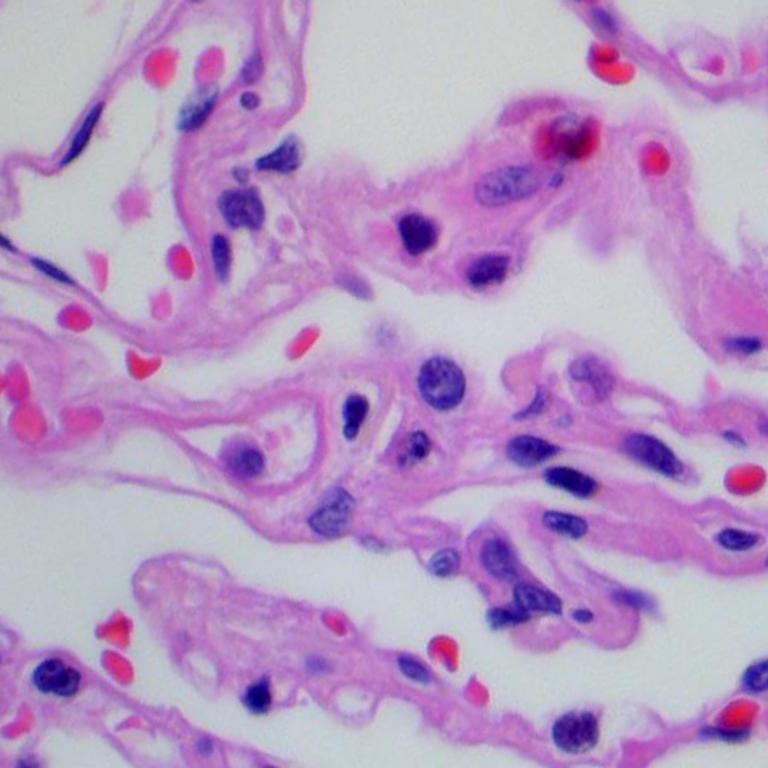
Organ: lung
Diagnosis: benign